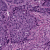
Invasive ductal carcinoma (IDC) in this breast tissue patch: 1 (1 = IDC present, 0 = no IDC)